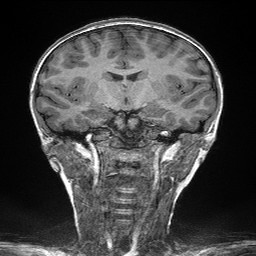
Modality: T1w
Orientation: sagittal
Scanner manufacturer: siemens
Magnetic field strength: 3 T
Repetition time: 2.3 s
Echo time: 0.00298 s